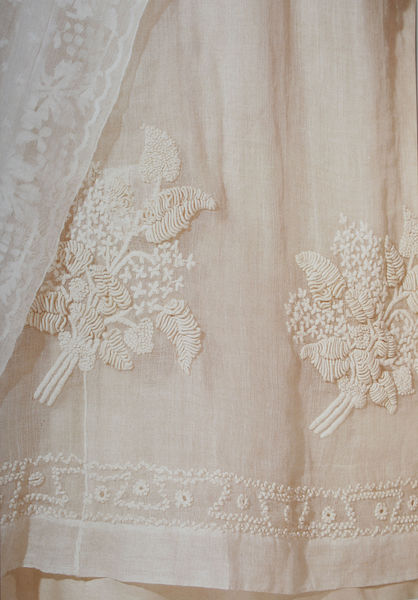
Titel: Kleid (Detail)
Standort: Kyoto (Japan)
Institution: Kyoto Costume Institute
Schlagwörter: baum, blätter, weiß, ausschnitt, blume, blumen, frau, hell, kleid, tisch, blüten, dame, schleier, tuch, mode, muster, ornament, rock, falten, kleidung, spitze, tischdecke, vorhang, bestickt, stickerei, stoff, saum, blatt, pflanze, zart, rund, ranken, relief, japan, tüll, blümchen, rand, dekoration, essen, bordüre, falte, gardine, handarbeit, detail, floral, handtuch, sticken, transparent, fein, flieder, blumenstrauss, strauß, foto, stiel, stängel, zickzack, knospen, durchsichtig, dicht, leicht, hochzeit, gestickt, gebinde, gewebe, filigran, stickmuster, borde, textil, boukett, baumwolle, garn, batist, federleicht, verziehrung, gaze, exakt, lage, luftig, neuzeit, lochstickerei, blumig, organza, extravagant, gespinst, kyoto, taufkleid, kreuzstich, detailansicht, lochmuster, textilie, voile, aussteuer, ausbrenner, bouket, dekorationen, doppelsaum, durchsichtigmäander, flachstich, geduld, meisterstück, mädchenhaft, plattstich, rankenbordüre, schmuckbordüre, weiss in weiss, weißstickerei, zackenbordüre, zwei sträuße, neuziet